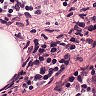
Metastatic tissue present: no